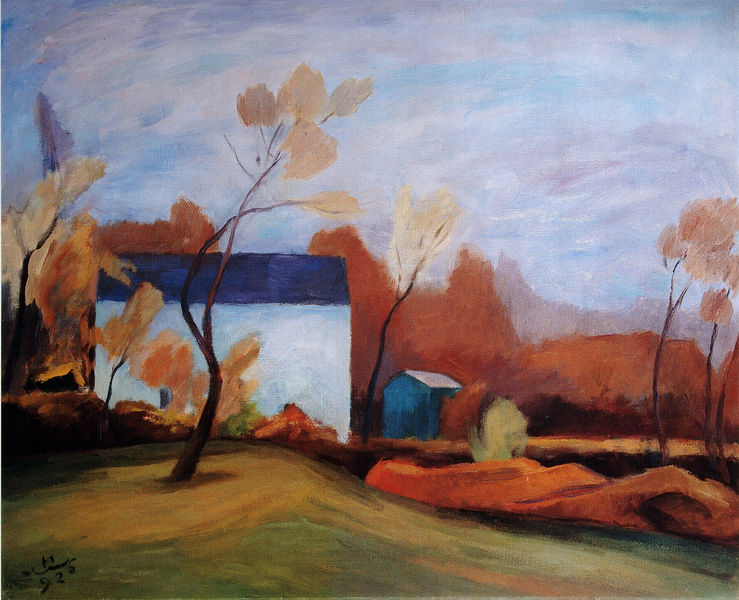
Titel: Haus in Landschaft
Künstler: Heinrich Waldmüller
Standort: München
Institution: Städtische Galerie im Lenbachhaus
Schlagwörter: baum, berg, blau, blätter, gemälde, himmel, laub, weiß, wolken, baumstämme, bäume, grün, landschaft, braun, bunt, grau, orange, schwarz, tür, dach, gras, haus, rot, wiese, wolke, beige, expressionismus, malerei, wand, bild, öl, baumstamm, erde, häuser, hügel, natur, wind, hütte, wald, anhöhe, schuppen, garten, bewölkt, hellblau, orang, berge, giebel, mauer, formen, hecke, herbst, dunkelblau, scheune, bedeckt, macke, gewächse, blattwerk, weich, fensterlos